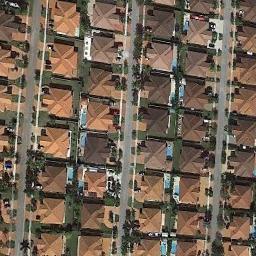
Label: dense_residential